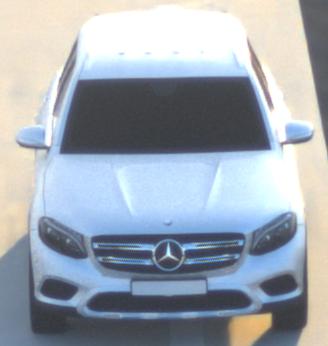
Make: Mercedes-Benz
Model: GLC 250
Detailed model: GLC (253)
Model produced from: 2015/09
Model produced until: 2018/05
Doors: 5
Color: white
Road condition: dry road
Daytime: sunrise or sunset
Contrast: medium contrast